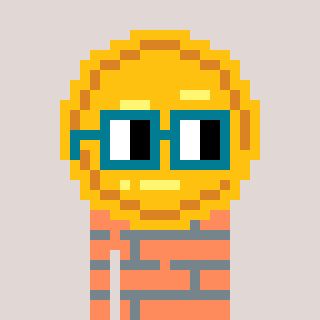
a pixel art character with square dark green glasses, a medal-shaped head and a peachy-colored body on a warm background